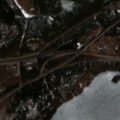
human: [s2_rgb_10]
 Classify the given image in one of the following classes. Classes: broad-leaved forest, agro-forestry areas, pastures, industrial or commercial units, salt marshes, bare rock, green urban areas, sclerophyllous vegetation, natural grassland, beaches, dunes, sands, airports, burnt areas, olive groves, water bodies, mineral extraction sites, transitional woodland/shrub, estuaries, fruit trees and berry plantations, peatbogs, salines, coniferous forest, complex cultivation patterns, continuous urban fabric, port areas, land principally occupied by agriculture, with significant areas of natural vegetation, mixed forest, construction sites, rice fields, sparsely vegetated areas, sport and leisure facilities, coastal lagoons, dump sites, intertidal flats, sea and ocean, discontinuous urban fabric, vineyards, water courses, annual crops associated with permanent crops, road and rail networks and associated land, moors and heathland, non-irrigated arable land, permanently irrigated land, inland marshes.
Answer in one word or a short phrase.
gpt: discontinuous urban fabric, coniferous forest, mixed forest, water bodies